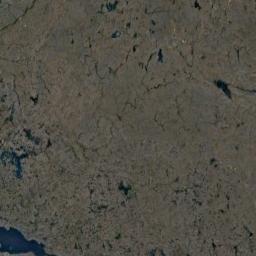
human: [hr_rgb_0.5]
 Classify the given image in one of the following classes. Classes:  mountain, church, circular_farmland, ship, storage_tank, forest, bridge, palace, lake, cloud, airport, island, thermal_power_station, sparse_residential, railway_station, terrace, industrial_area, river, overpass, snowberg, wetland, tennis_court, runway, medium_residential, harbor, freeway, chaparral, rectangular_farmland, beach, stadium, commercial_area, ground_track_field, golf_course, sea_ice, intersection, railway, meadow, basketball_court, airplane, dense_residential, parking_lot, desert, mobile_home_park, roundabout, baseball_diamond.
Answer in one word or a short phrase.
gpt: wetland